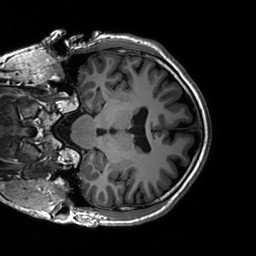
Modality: T1w
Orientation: coronal
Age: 26
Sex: male
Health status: healthy
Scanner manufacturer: siemens
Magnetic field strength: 3 T
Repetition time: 2.3 s
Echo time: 0.00236 s